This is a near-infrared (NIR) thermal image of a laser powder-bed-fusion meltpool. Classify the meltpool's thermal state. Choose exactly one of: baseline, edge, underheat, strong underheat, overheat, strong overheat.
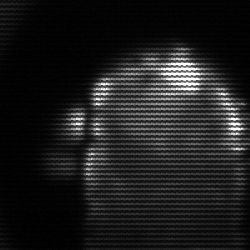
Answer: baseline